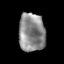
Tissue: prostate
Cell type: T cells
Senescence score: 0.2499
Nuclear area (px): 998
Mean DAPI intensity: 138.546